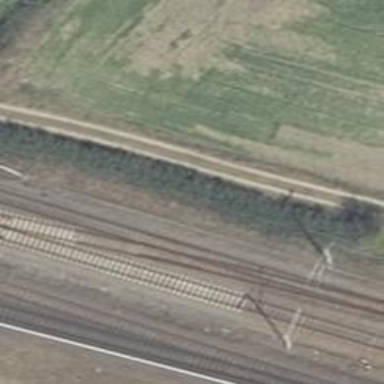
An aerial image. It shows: Railway track.